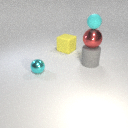
large red metal sphere below small cyan rubber sphere